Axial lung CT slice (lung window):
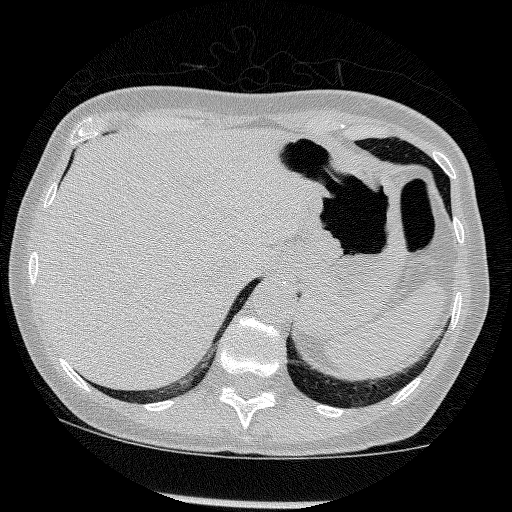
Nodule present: no